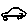
Label: car